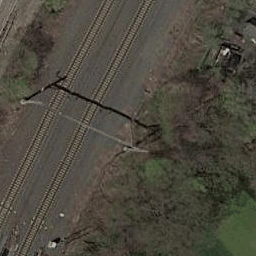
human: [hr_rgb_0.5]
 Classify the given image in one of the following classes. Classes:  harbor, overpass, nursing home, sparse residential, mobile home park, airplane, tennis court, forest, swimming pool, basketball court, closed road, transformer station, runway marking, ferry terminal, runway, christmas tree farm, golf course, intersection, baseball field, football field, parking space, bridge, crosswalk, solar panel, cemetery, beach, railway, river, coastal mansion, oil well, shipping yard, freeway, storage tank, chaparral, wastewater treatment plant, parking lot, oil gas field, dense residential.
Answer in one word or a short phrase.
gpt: railway